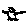
Label: bird